Aerial crown-view tile of a tropical tree (Barro Colorado Island, Panama), acquired 20250616:
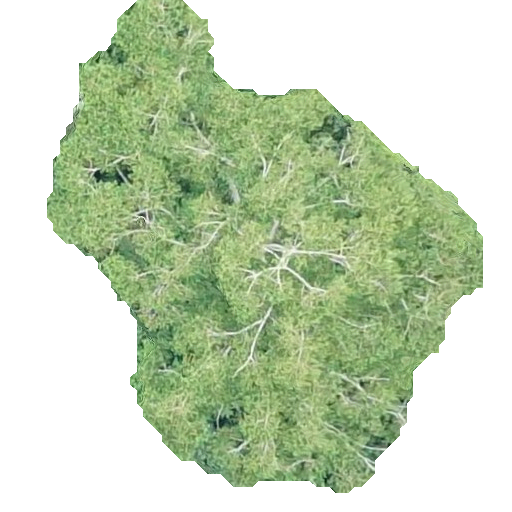
Species: Trema micranthum
GBIF accepted scientific name: Trema micranthum
Crown area: 191.032 m²